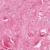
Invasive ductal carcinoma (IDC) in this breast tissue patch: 0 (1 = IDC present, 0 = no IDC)